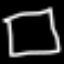
Label: square